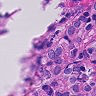
Metastatic tissue present: yes